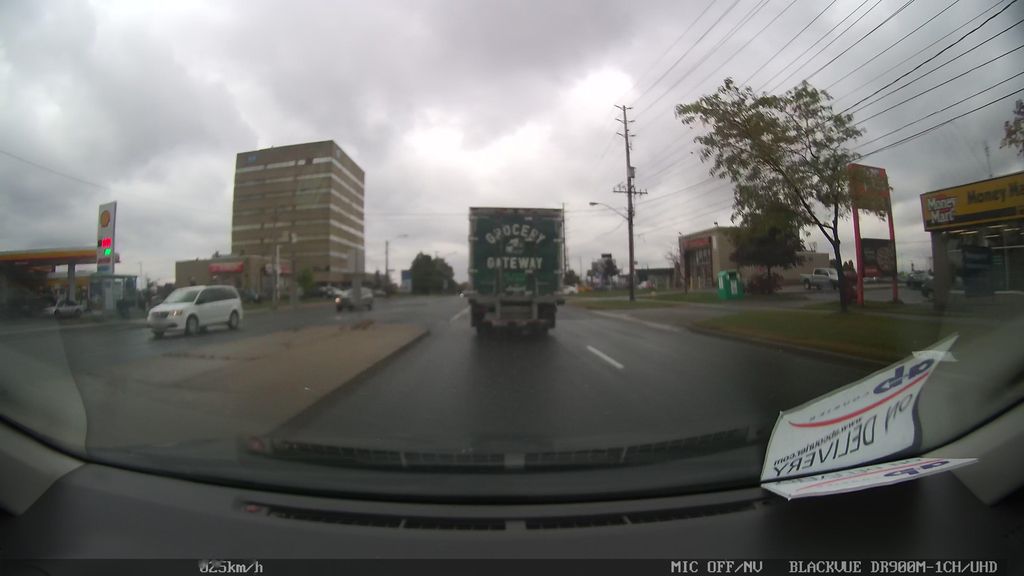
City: toronto